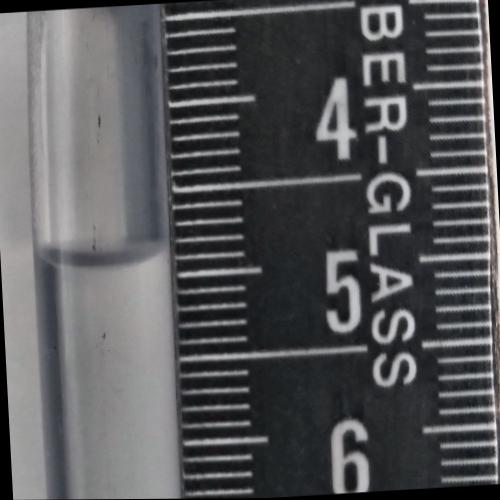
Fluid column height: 4.9 cm